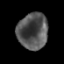
Tissue: prostate
Cell type: T cells
Senescence score: 0.2795
Nuclear area (px): 1076
Mean DAPI intensity: 83.64